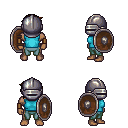
a pixel art fantasy rpg character, male body template, human, dark skin, teal sleeveless shirt, teal pants, brown pixie cut hairstyle, metal helm, leather bracers, shield, four views (front, back, left, right), 2x2 character sprite sheet, small pixel art, hard edges, no anti-aliasing